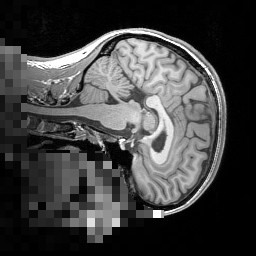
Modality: T1w
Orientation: sagittal
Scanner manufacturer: siemens
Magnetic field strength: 3 T
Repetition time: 1.5 s
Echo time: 0.00291 s